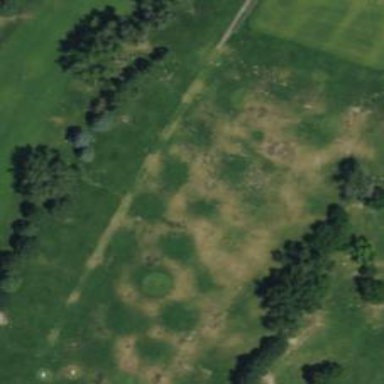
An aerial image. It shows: Grassy area used as driving range for golf.